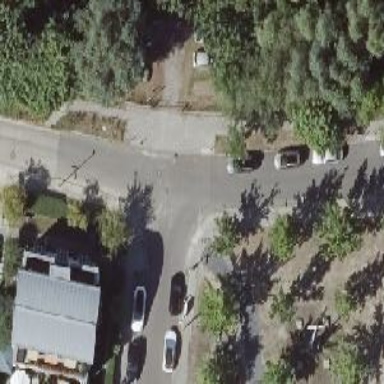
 on-street parking lanes on the right side. The sidewalks are separate on both sides of the road."